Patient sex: M
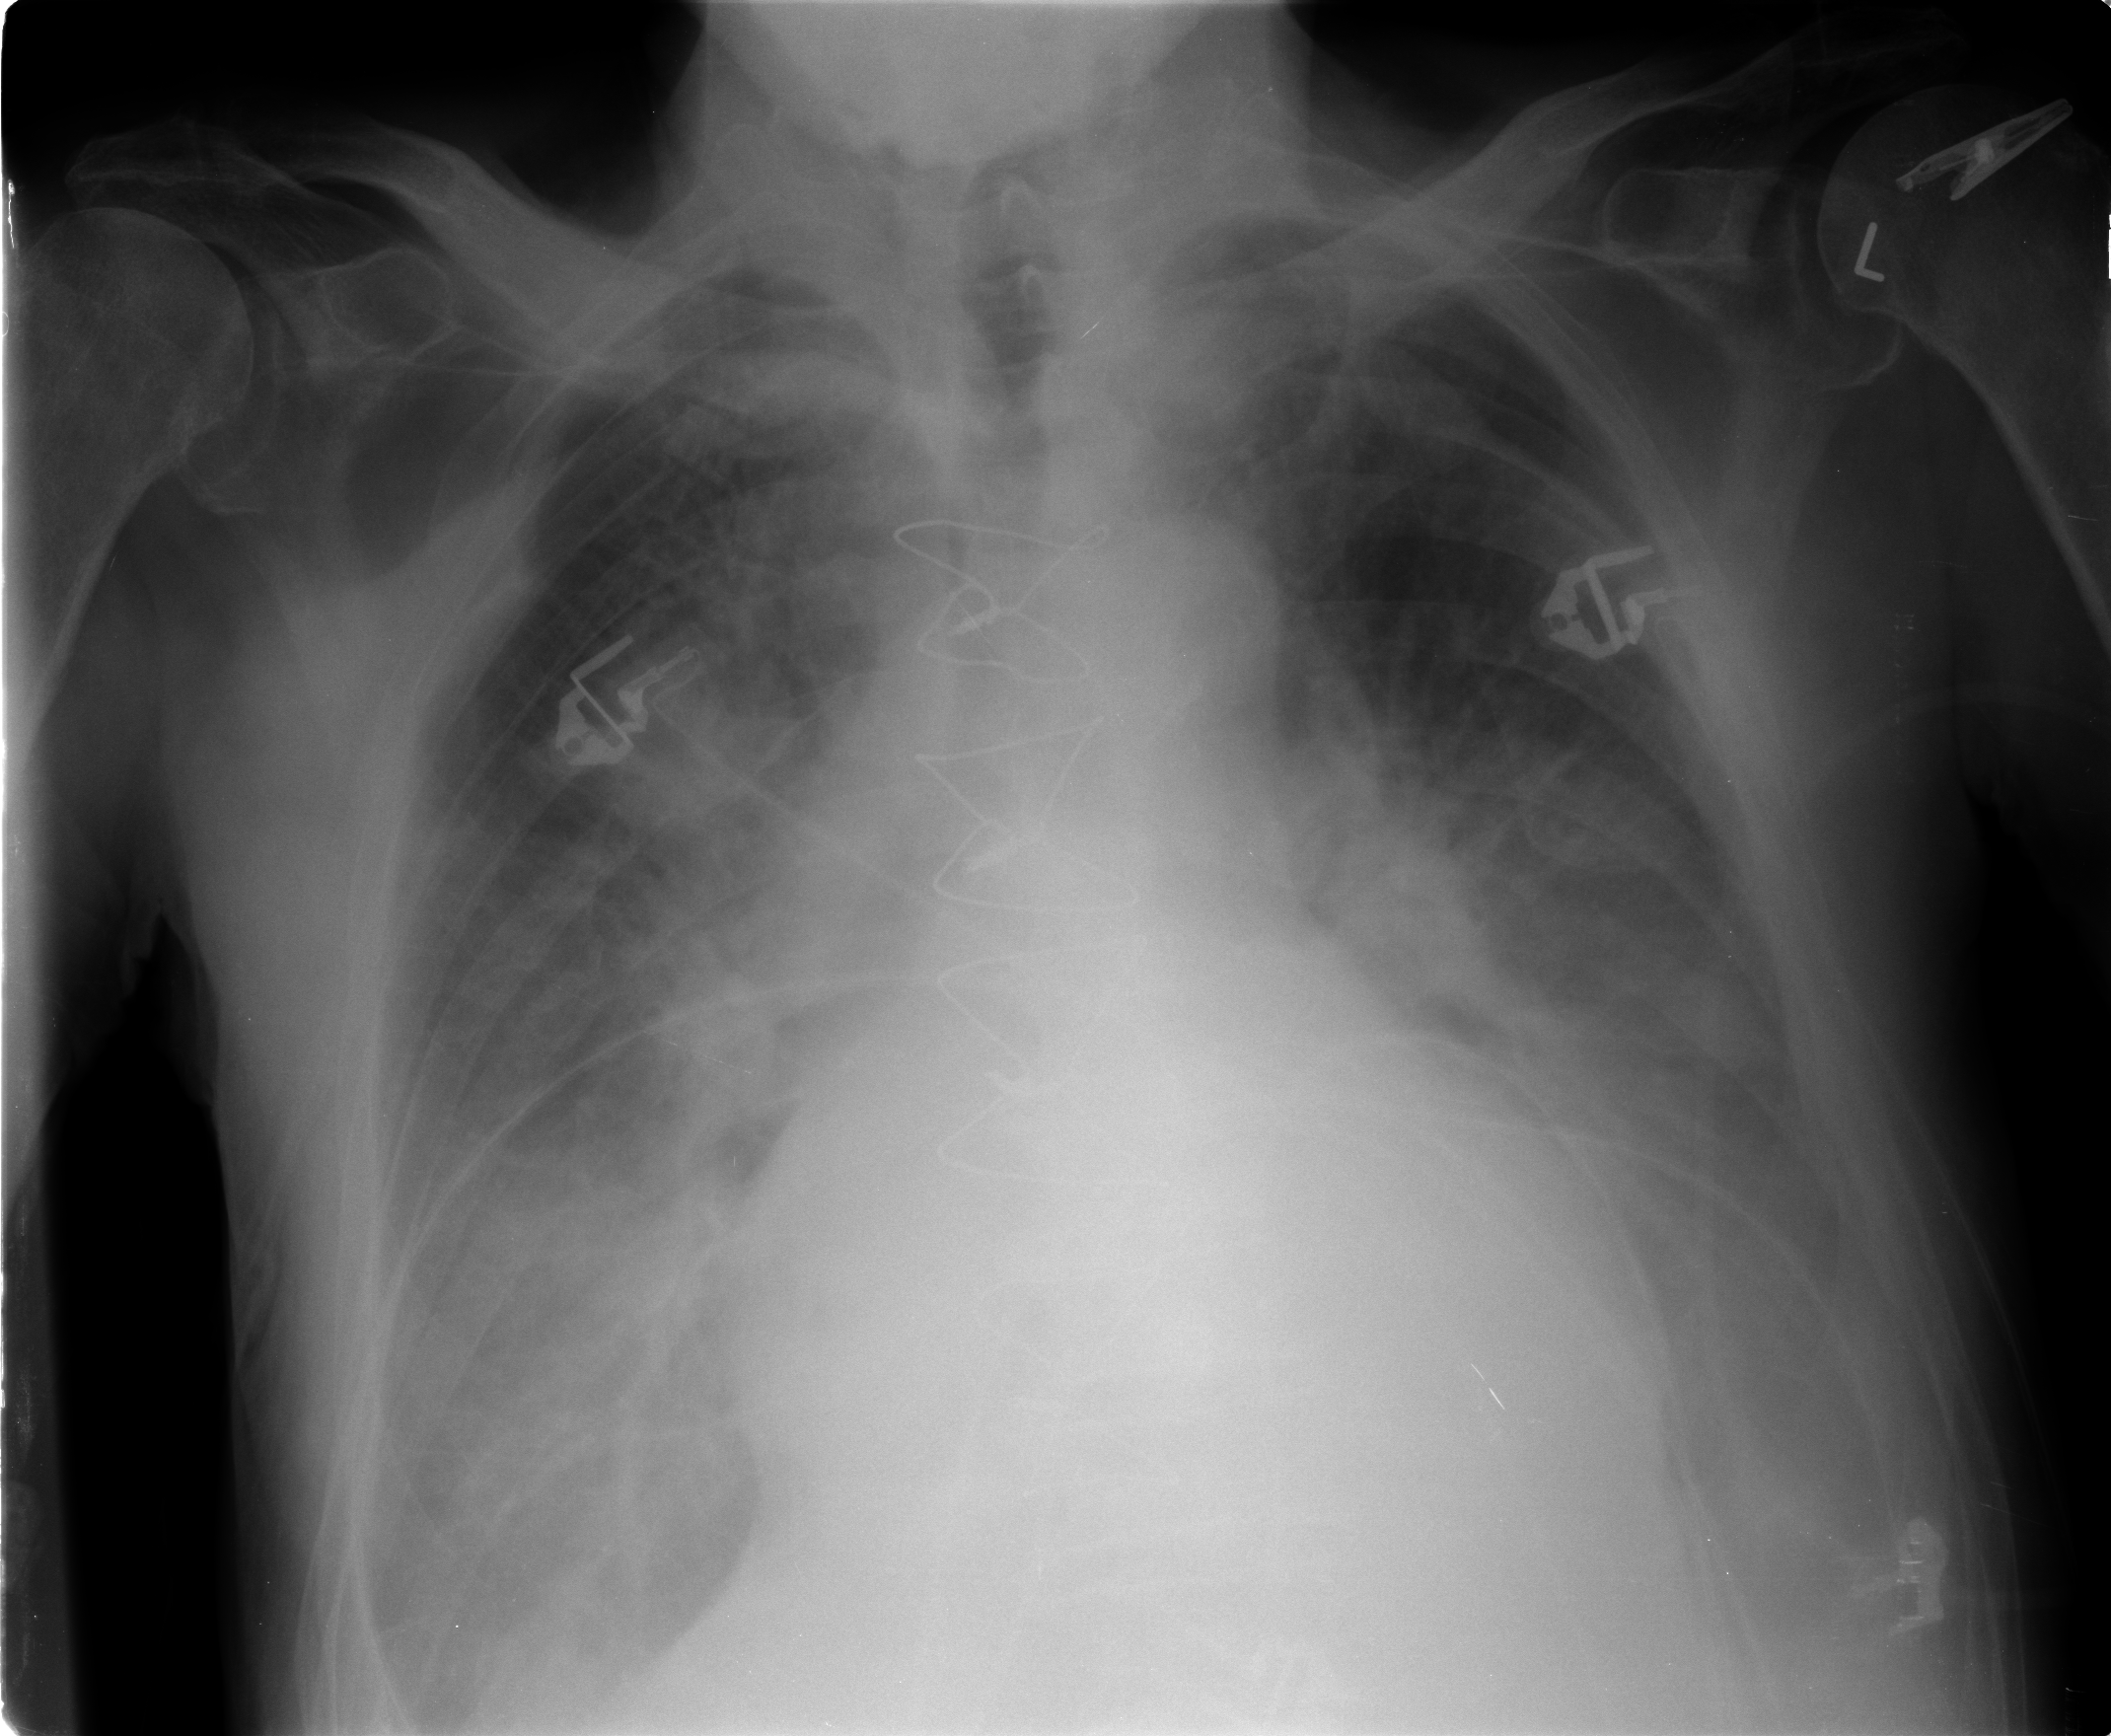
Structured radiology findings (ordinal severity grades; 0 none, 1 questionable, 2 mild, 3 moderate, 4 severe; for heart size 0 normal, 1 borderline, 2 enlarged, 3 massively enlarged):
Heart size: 2
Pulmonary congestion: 3
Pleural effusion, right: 2
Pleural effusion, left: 2
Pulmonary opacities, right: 2
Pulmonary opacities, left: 0
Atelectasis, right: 2
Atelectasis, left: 2